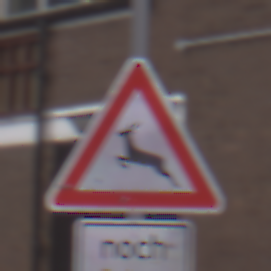
Verkehrszeichen: WildwechselRechts
Zusatzzeichen unten: LaengeEinerStrecke4
Umgebung: Outdoor, Urban
Tageszeit: MorningAfternoon
Wetter: Overcast
Licht: Natural
Jahreszeit: NotSpecified
Kontrast: LowContrast